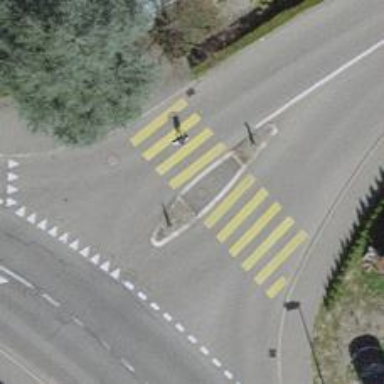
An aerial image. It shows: Uncontrolled zebra crossing with pedestrian island.